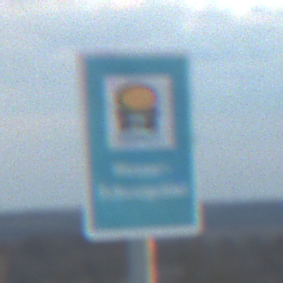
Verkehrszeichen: Wasserschutzgebiet
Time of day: SunriseSunset
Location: Outdoor (Beach)
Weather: PartlyCloudy
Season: NotSpecified
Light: Natural